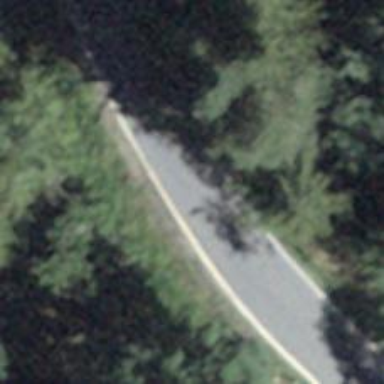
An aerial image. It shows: Tertiary road.